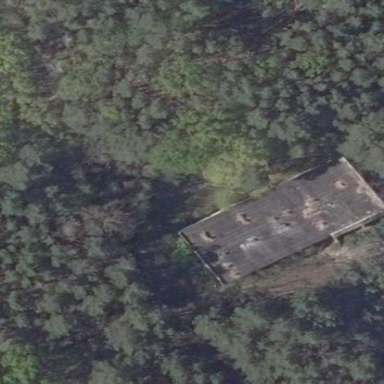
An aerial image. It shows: Ruins of building.